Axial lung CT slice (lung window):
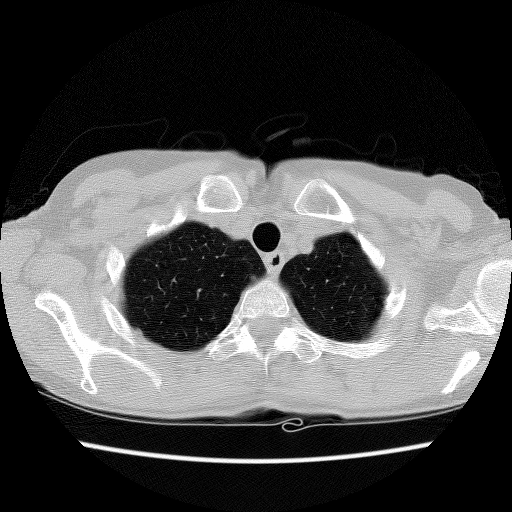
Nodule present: no